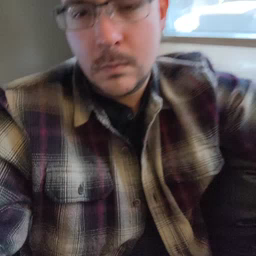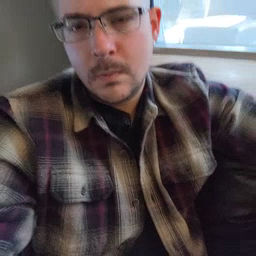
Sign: wet